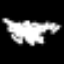
Label: diamond